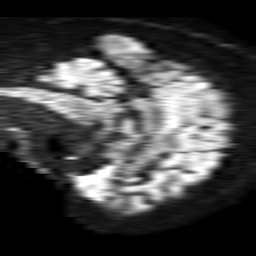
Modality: TRACE
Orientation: sagittal
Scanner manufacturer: philips
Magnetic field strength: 1.5 T
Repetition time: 4.6 s
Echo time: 0.08631 s